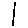
Label: line